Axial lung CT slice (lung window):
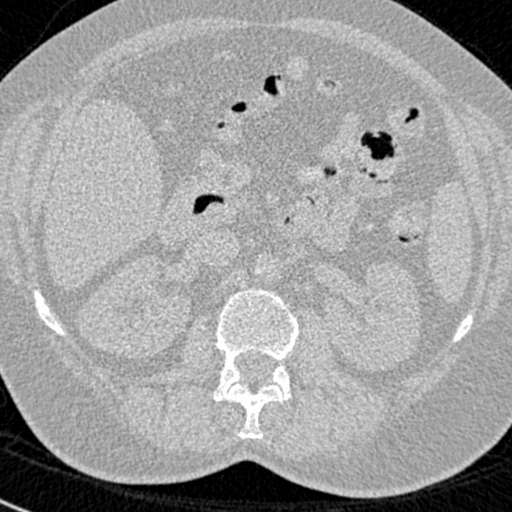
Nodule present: no